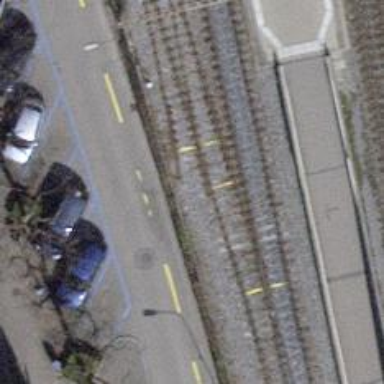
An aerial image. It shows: Single railway siding track.